Interaction volume radius: 5 \u00c5
Interaction volume height: 25 \u00c5
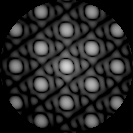
Disorder parameter: 0.005299